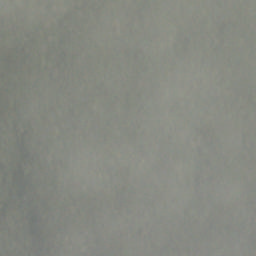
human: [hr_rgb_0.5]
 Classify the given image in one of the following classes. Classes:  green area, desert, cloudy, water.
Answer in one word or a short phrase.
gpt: cloudy